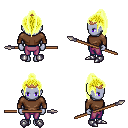
a pixel art fantasy rpg character, female body template, dark elf, purple skin, brown long-sleeve shirt, magenta pants, gold long topknot hairstyle, bronze tiara, metal boots, spear, four views (front, back, left, right), 2x2 character sprite sheet, small pixel art, hard edges, no anti-aliasing